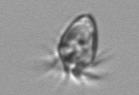
Label: Paratontonia_gracillima